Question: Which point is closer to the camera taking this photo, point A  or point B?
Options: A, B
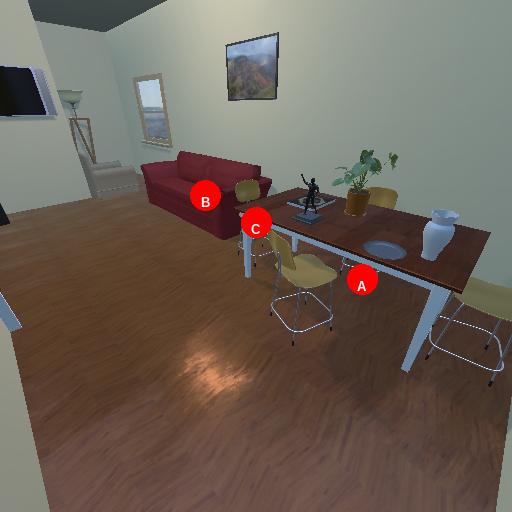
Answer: A